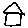
Label: house